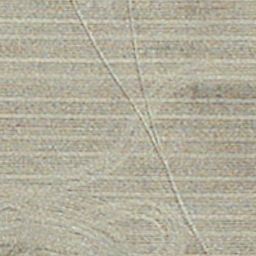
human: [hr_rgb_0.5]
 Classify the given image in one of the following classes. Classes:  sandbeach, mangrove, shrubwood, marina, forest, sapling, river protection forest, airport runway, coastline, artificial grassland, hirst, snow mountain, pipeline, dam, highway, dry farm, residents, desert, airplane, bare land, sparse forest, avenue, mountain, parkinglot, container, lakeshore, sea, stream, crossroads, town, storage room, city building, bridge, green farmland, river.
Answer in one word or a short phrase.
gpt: dry farm